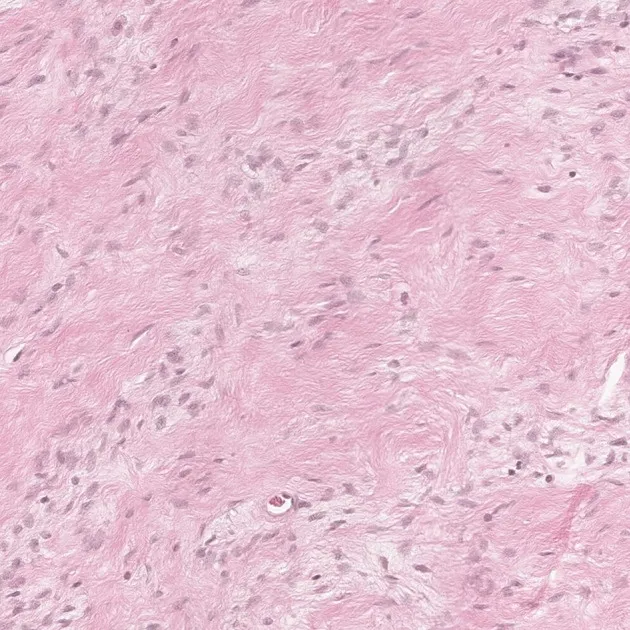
Photomicrograph of pancreatic neurofibroma. Collagen fibers contain a large number of spindle cells (H&E stain, x100).
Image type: pathology (h&e)